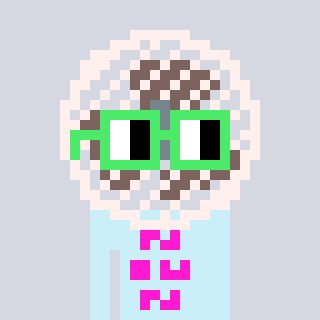
a pixel art character with square light green glasses, a fan-shaped head and a cold-colored body on a cool background